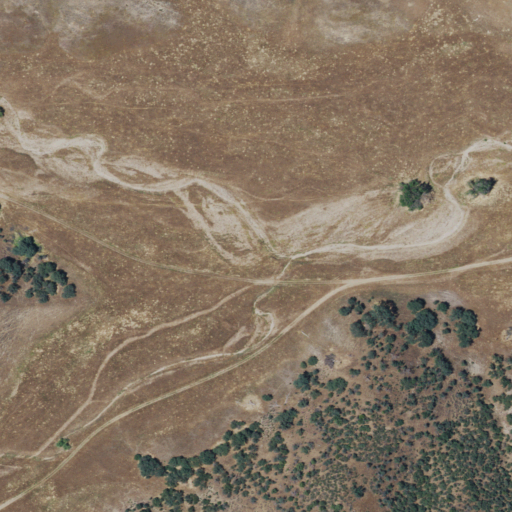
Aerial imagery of valley in California named North Fork Willow Canyon containing grassland, shrub, and open development